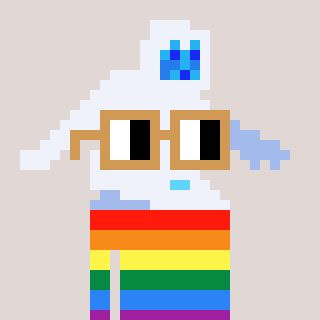
a pixel art character with square brown glasses, a yeti-shaped head and a grayscale-colored body on a warm background